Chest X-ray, PA view. Patient: 58 years old, sex F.
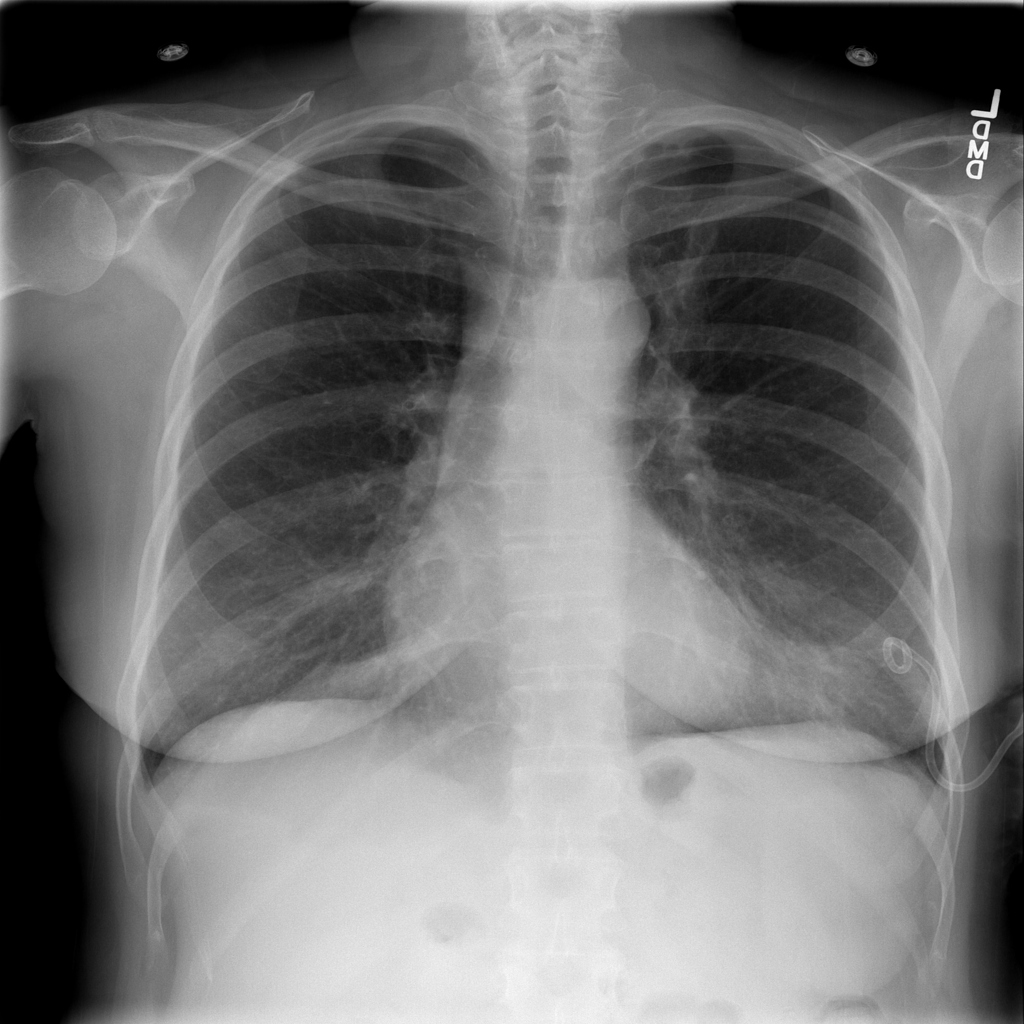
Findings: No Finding